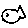
Label: fish